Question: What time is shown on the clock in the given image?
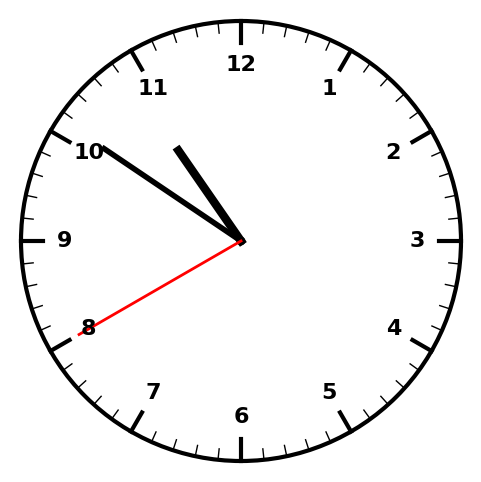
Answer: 10:50:40